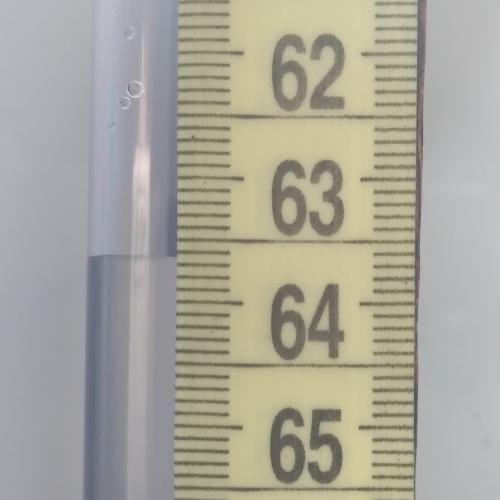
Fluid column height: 63.6 cm